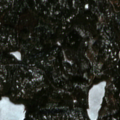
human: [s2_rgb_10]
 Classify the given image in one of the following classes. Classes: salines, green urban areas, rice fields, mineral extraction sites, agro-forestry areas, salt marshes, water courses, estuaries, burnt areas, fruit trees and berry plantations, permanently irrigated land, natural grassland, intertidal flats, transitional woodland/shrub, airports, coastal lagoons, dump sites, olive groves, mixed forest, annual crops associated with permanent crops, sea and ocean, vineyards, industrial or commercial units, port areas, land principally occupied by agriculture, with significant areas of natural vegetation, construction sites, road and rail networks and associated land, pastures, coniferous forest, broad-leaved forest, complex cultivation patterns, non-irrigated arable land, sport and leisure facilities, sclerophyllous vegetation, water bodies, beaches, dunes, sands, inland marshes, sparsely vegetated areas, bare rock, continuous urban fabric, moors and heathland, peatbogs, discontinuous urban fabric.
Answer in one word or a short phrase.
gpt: coniferous forest, water bodies